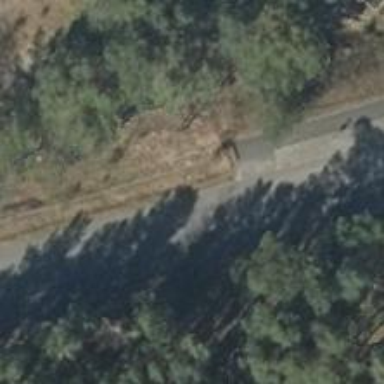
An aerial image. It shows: Asphalt path.